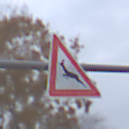
Verkehrszeichen: WildwechselRechts
Umgebung: Outdoor, Nature
Tageszeit: MorningAfternoon
Wetter: Overcast
Licht: Natural
Jahreszeit: NotSpecified
Kontrast: LowContrast